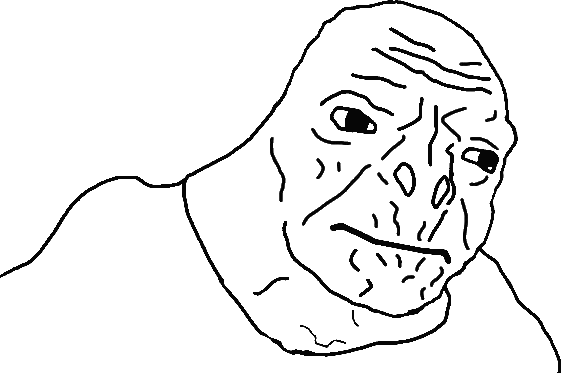
Label: 5_Craig